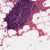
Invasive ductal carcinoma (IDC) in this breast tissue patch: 0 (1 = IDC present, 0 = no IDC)